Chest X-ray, AP view. Patient: 64 years old, sex M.
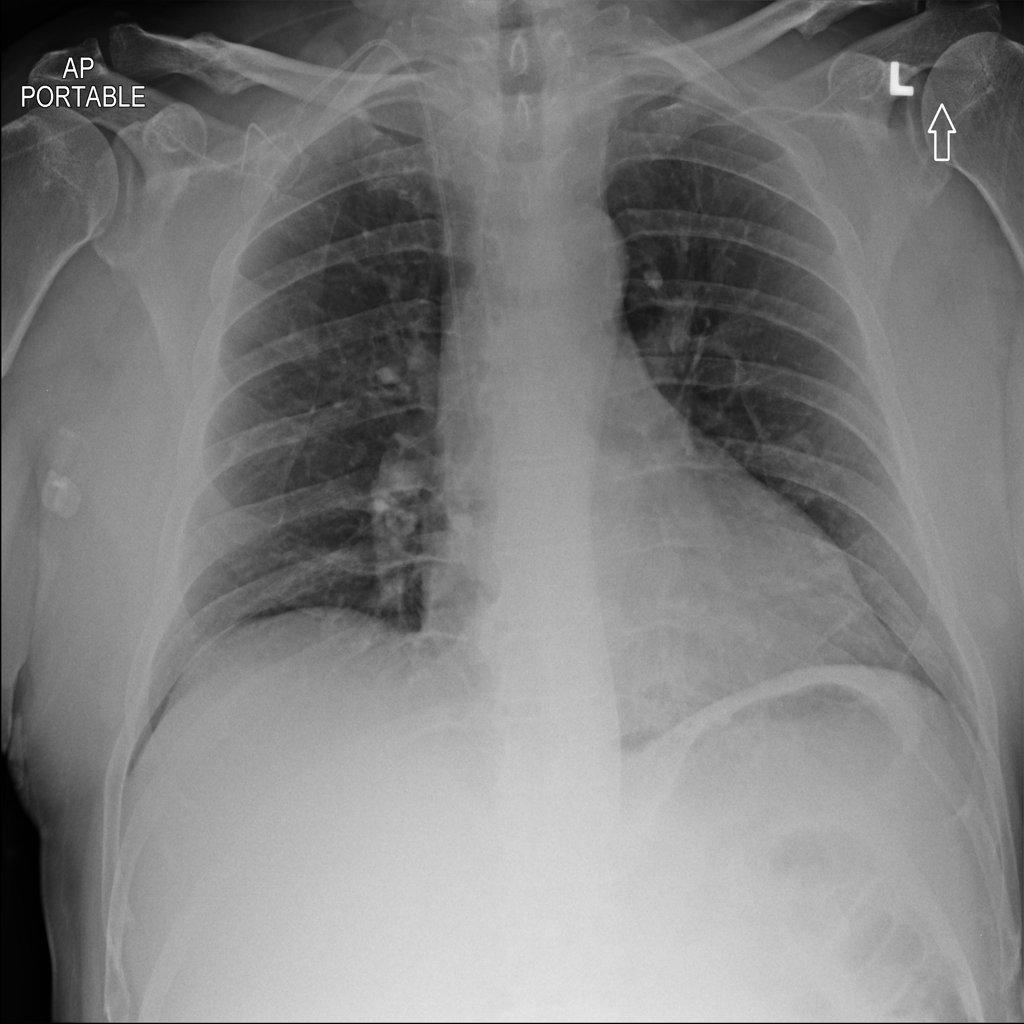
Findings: No Finding